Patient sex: M
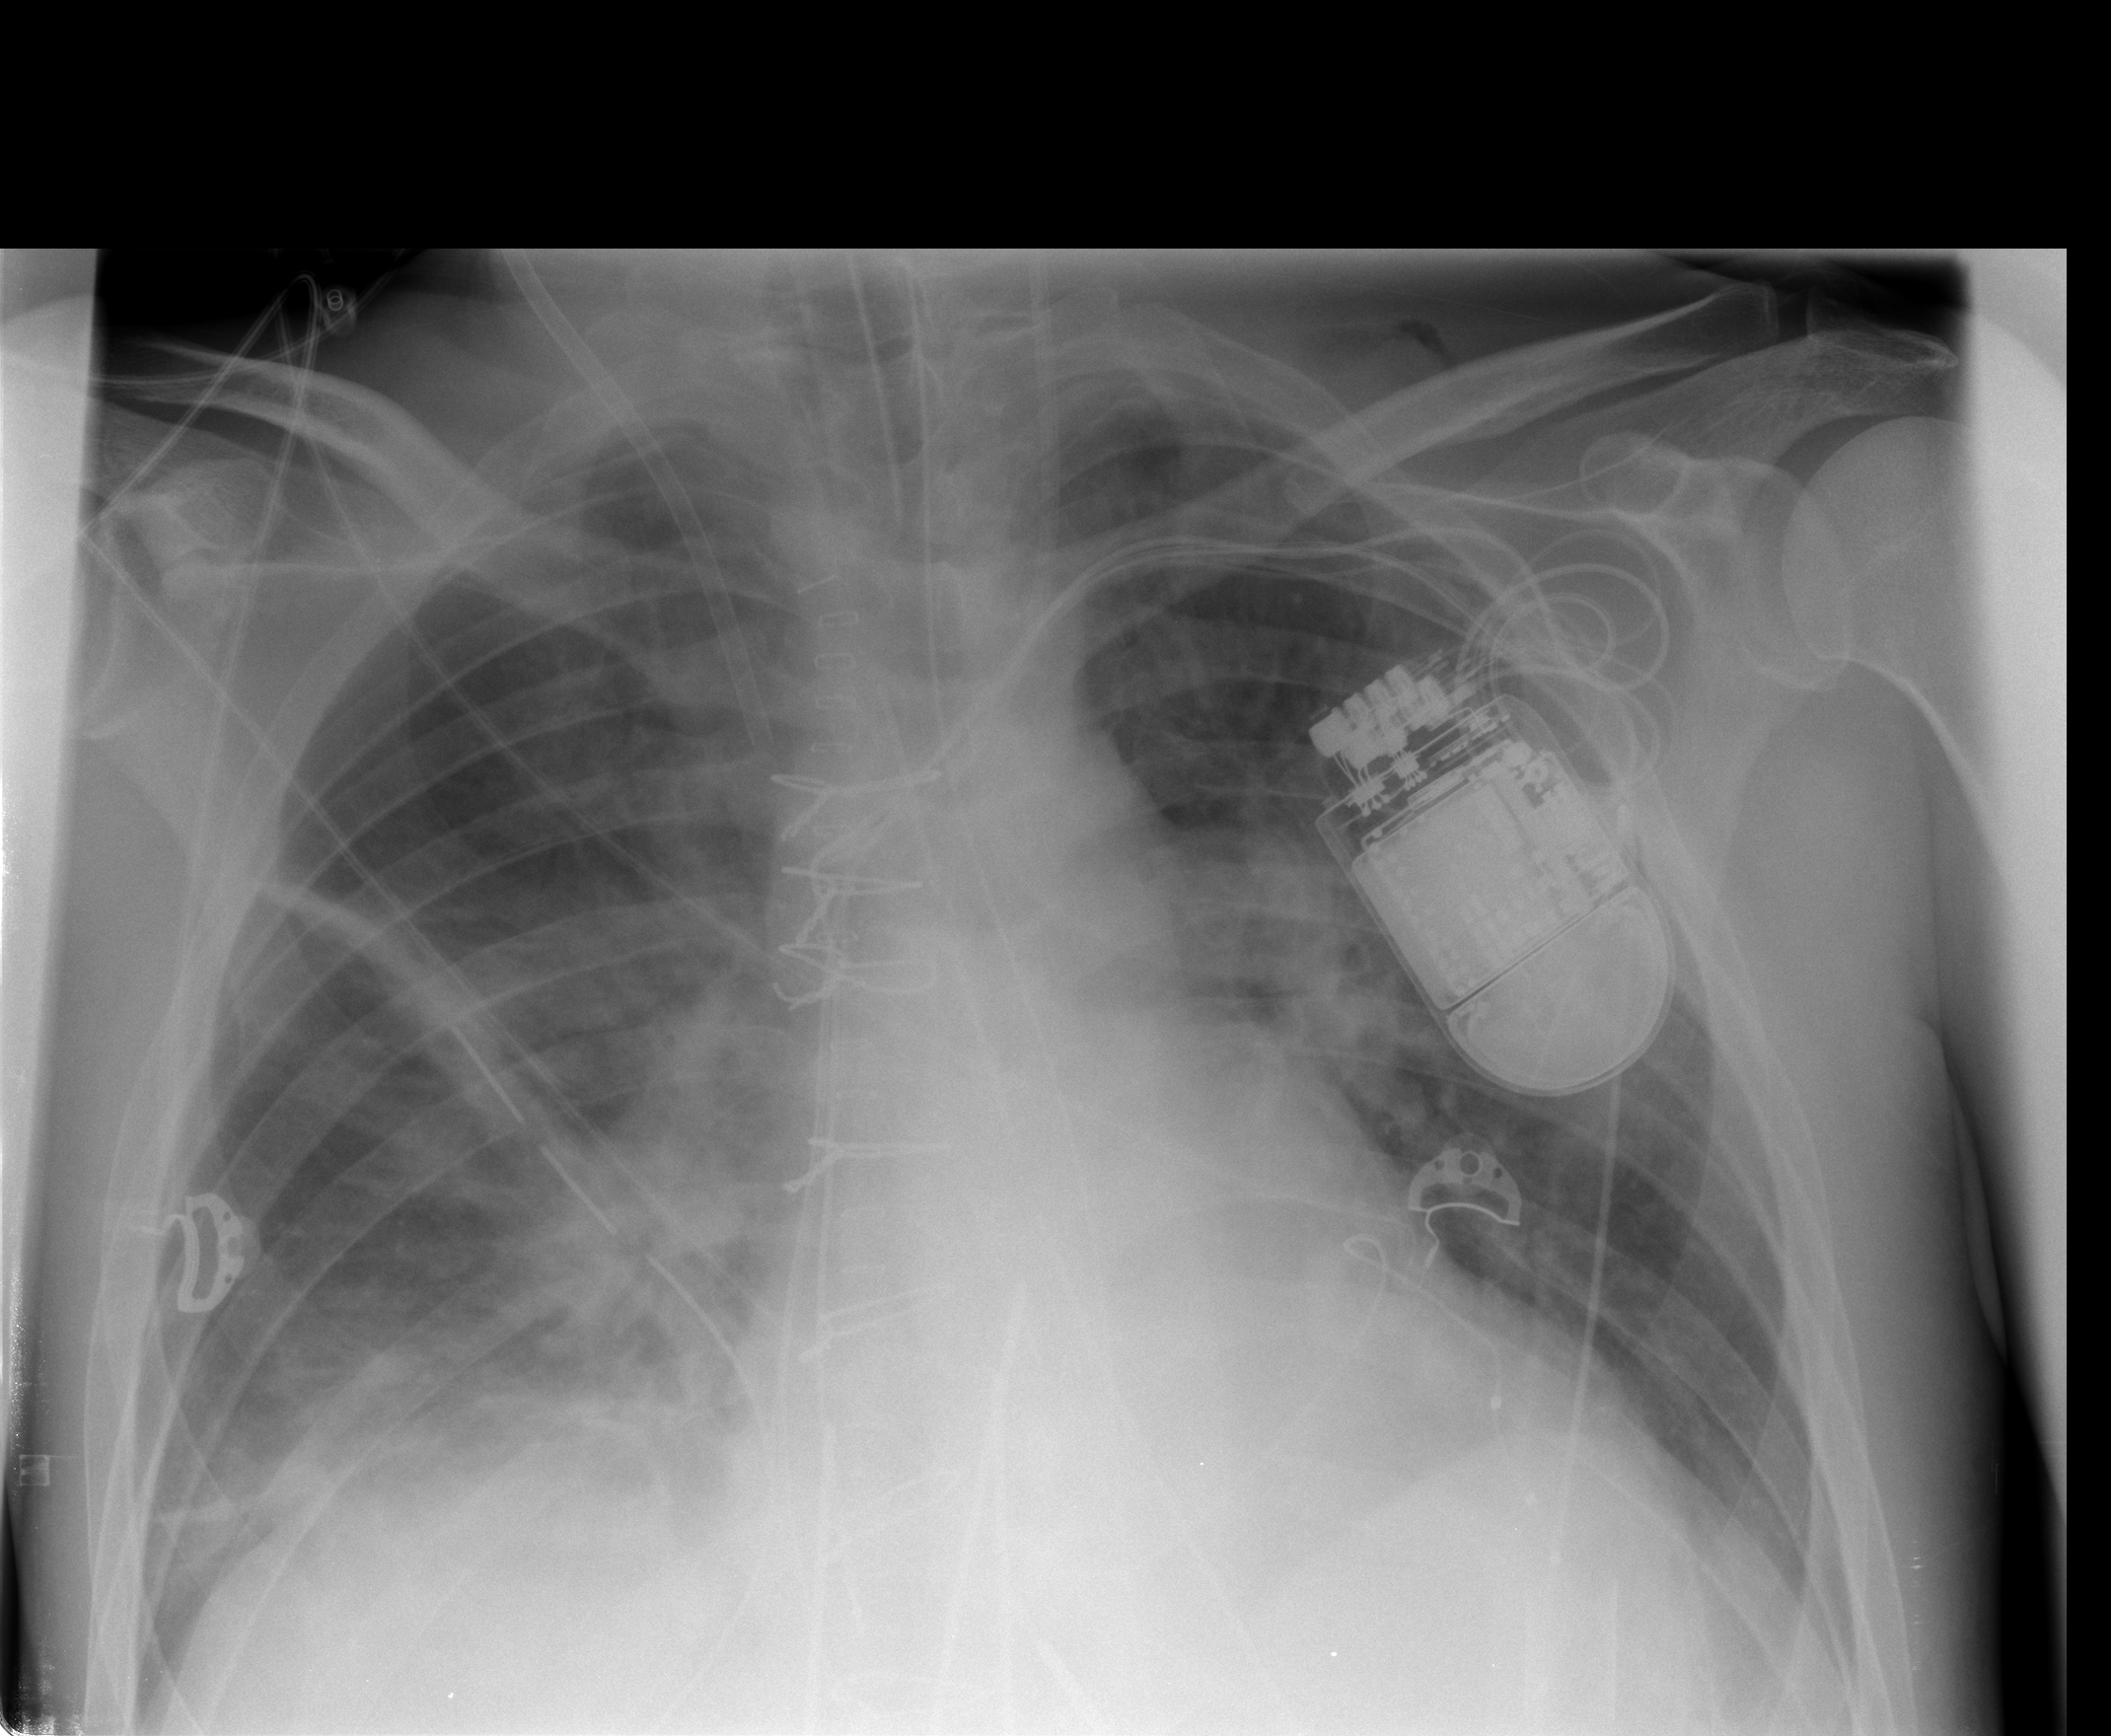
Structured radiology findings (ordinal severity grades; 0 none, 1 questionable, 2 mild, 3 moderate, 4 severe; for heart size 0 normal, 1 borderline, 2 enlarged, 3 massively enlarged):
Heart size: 2
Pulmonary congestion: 0
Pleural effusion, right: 2
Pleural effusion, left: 2
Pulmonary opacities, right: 2
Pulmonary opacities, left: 0
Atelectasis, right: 2
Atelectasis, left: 0